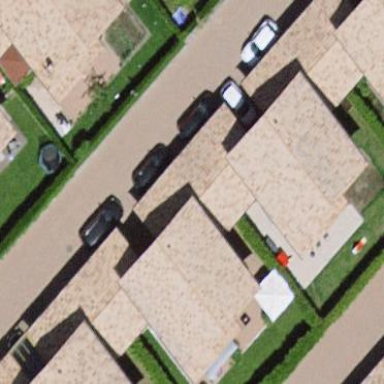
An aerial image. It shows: Semi-detached house.